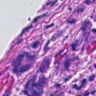
Metastatic tissue present: yes